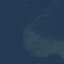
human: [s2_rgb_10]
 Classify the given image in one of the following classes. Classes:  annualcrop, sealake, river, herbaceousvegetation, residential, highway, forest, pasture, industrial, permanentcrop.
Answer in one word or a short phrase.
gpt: SeaLake